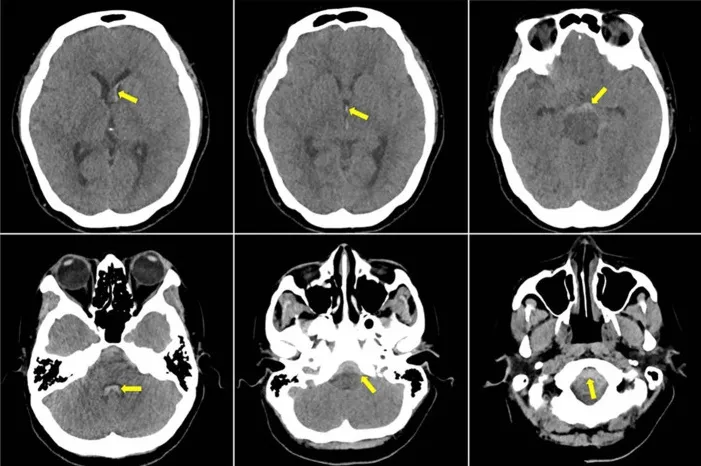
Initial CT head showed subarachnoid haemorrhage (SAH) present in the frontal horn of the left lateral ventricle, third ventricle and fourth ventricle, and the foramen magnum; yellow arrows indicate blood component in the scans.
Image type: radiology (ct)